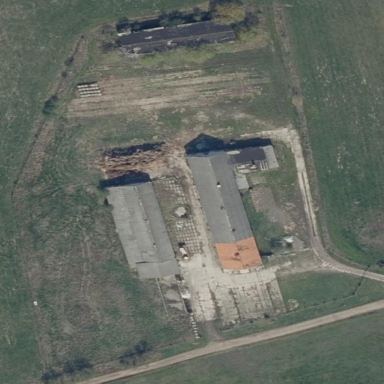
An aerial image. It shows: Farmyard area.